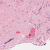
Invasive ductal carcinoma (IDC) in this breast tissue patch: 1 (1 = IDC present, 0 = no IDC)